Question: As an exercise I'm trying to implement a pong like game and trying to use a elliptical shapes as the paddles. Can somebody help me to calculate the direction of the ball after the ball and the paddle collide?

I'm interested in the math part of the calculation, and not some library that can calculate it for me.
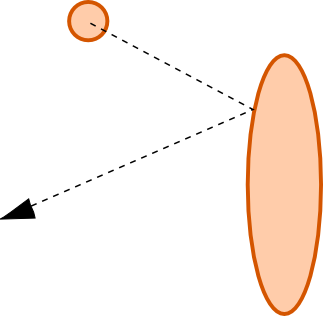
Answer: Let 'n' be a unit vector normal to the surface of the ellipse at the point of contact. (You can find how to calculate such a vector e.g. <URL> Let 'v' be a vector along which the ball is approaching; it will leave along the vector
'''
u = v - 2(v.n)n
'''
where '.' is the dot-product.